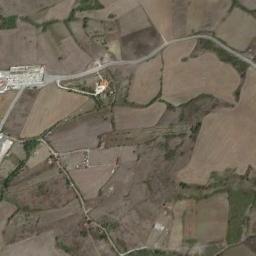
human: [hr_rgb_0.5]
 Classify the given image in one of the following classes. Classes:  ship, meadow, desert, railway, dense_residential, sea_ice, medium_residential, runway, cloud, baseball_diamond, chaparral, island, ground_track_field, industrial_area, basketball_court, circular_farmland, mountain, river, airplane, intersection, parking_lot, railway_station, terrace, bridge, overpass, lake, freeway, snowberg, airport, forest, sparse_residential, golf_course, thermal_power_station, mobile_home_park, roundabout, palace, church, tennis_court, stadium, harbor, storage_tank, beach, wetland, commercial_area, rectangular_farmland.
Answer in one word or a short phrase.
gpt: rectangular_farmland